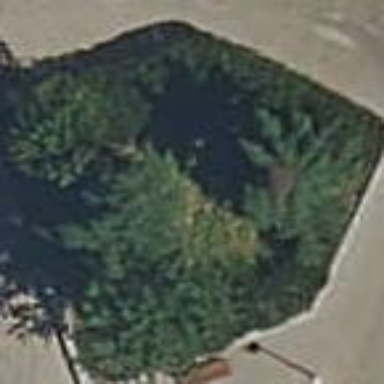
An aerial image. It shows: Garden enclosed by wall.